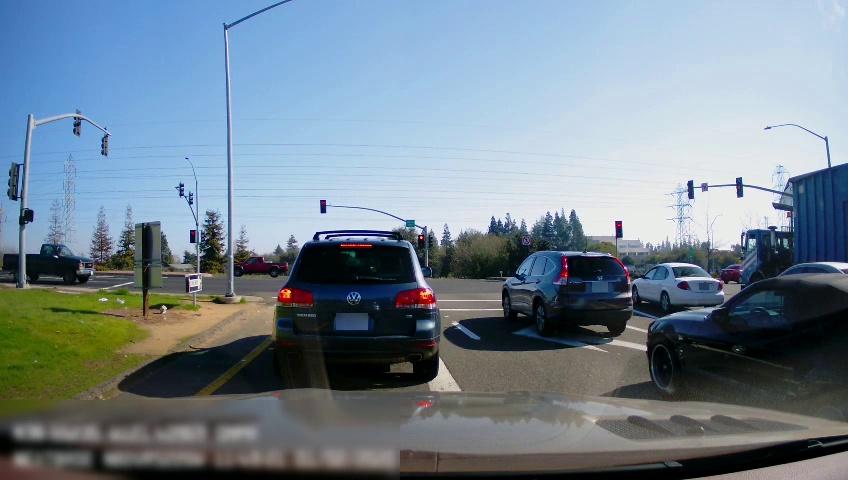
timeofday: Day
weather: Sunny
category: Drivable Space
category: Vehicles | Car
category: Vehicles | Truck
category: Vehicles | Car
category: Vehicles | Car
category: Vehicles | SUV
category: Vehicles | SUV
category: Vehicles | Car
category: Vehicles | Truck
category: Vehicles | Truck
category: Lanes | Current Lane
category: Lanes | Current Lane
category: Lanes | Alternate Lane
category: Lanes | Alternate Lane
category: Traffic | Lights
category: Traffic | Lights
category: Traffic | Lights
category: Traffic | Lights
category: Traffic | Lights
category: Traffic | Lights
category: Traffic | Lights
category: Traffic | Lights
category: Traffic | Lights
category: Traffic | Lights
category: Traffic | Signs
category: Traffic | Lights
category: Traffic | Lights
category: Traffic | Lights